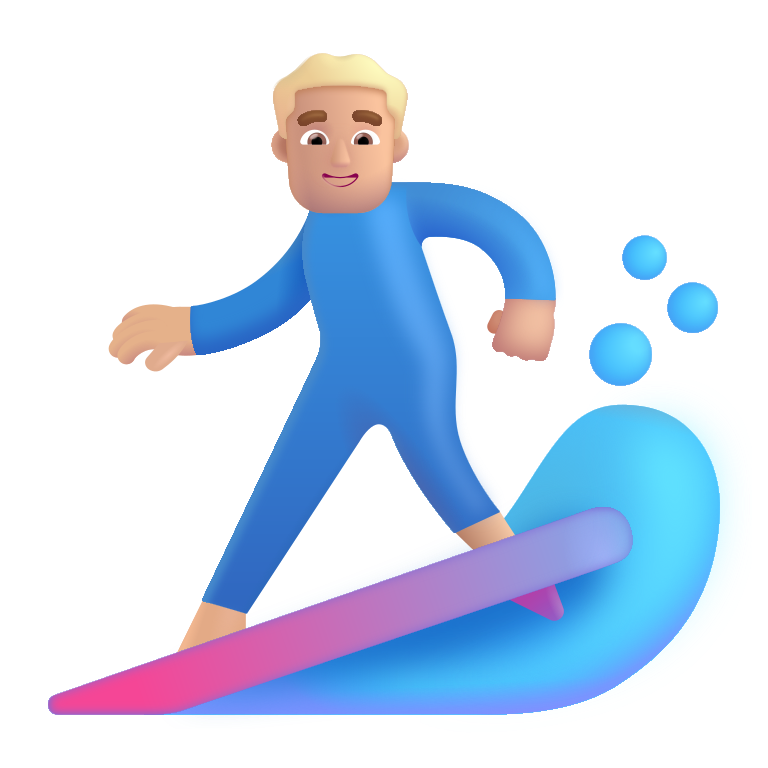
man surfing color  light